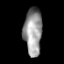
Tissue: prostate
Cell type: T cells
Senescence score: 0.3526
Nuclear area (px): 831
Mean DAPI intensity: 152.314